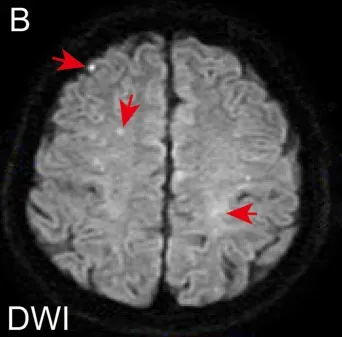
Magnetic resonance imaging and magnetic resonance angiography of the patient's brain. Diffusion-weighted (DWI) sequence revealed multiple acute or subacute lacunar infarcts in bilateral frontoparietal watershed areas (A-C).
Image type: radiology (mri)